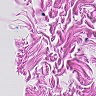
Metastatic tissue present: no